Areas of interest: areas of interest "Parking Lot"
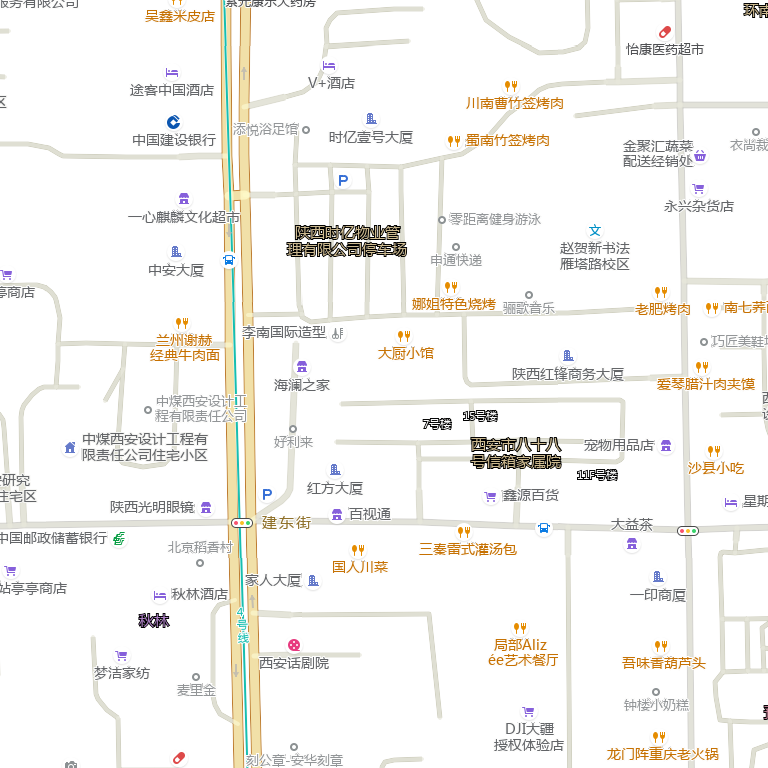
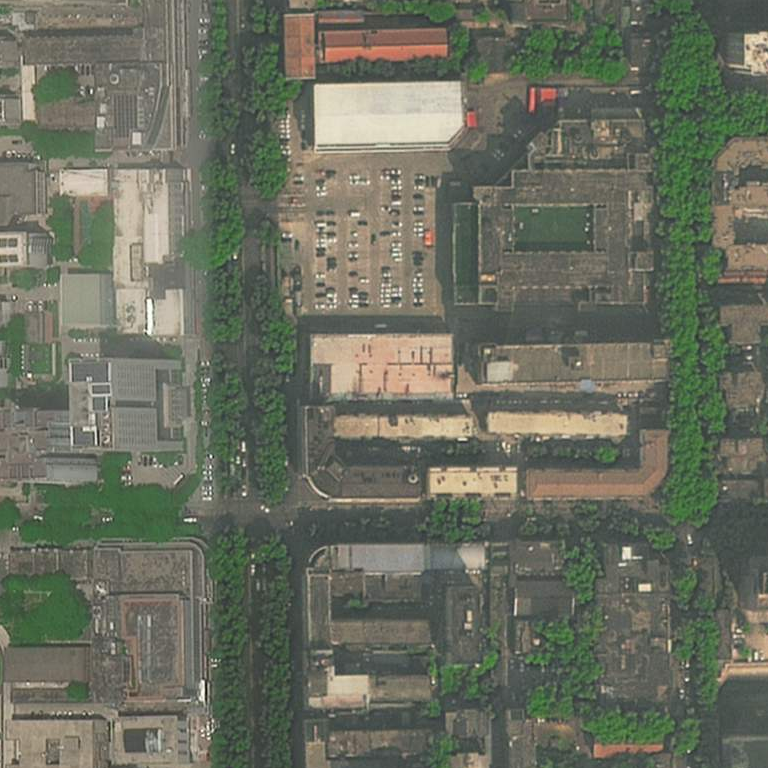